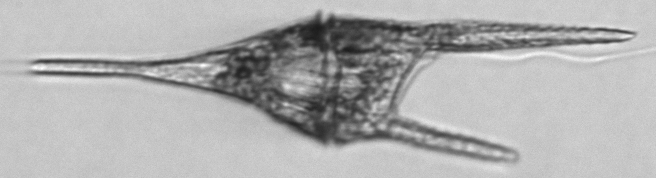
Label: Tripos_furca